Question: I got confused with the "m" symbol of R-Tree height () equation. What does this "m" represent? Is it minimum entry or Maximum entry? Here is the equation:

where,
= Number of data objects
= Maximum value for R-Tree Height
Thanks!
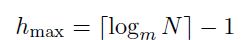
Answer: R-trees, like B-trees, have a large branching factor that can be customized based on the block size of the disk or memory they're stored in. This branching factor is M, so the height of the tree is proportional to the base-M logarithm of N.
Hope this helps!